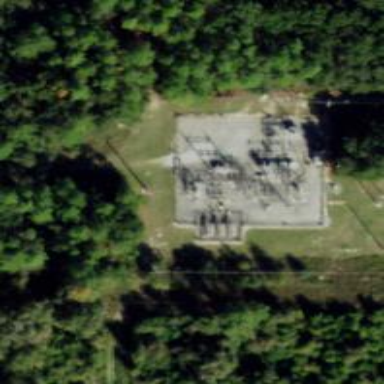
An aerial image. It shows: Outdoor distribution substation protected by fence.